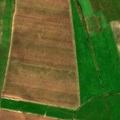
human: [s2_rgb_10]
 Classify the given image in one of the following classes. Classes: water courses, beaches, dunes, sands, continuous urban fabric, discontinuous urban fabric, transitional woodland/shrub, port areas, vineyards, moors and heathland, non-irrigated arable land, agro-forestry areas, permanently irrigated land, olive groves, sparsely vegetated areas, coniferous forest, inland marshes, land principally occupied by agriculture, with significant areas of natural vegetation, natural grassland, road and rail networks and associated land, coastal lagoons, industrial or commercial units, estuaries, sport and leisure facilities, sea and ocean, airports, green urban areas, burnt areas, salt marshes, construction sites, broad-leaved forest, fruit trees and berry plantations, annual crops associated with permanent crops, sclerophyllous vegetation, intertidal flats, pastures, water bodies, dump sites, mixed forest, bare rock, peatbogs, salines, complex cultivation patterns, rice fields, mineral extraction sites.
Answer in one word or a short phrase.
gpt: non-irrigated arable land